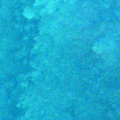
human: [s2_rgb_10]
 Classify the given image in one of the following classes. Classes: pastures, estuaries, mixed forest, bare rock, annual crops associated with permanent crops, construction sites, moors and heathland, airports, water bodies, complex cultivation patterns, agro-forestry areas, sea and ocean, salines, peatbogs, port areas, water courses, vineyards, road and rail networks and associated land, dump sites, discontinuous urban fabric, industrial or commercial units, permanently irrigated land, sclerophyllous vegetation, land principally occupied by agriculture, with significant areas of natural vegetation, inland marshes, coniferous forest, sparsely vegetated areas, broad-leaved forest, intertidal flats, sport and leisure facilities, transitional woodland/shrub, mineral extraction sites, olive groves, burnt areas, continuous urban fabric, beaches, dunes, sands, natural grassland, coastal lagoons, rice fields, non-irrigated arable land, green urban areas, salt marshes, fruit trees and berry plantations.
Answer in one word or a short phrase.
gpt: sea and ocean